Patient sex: F
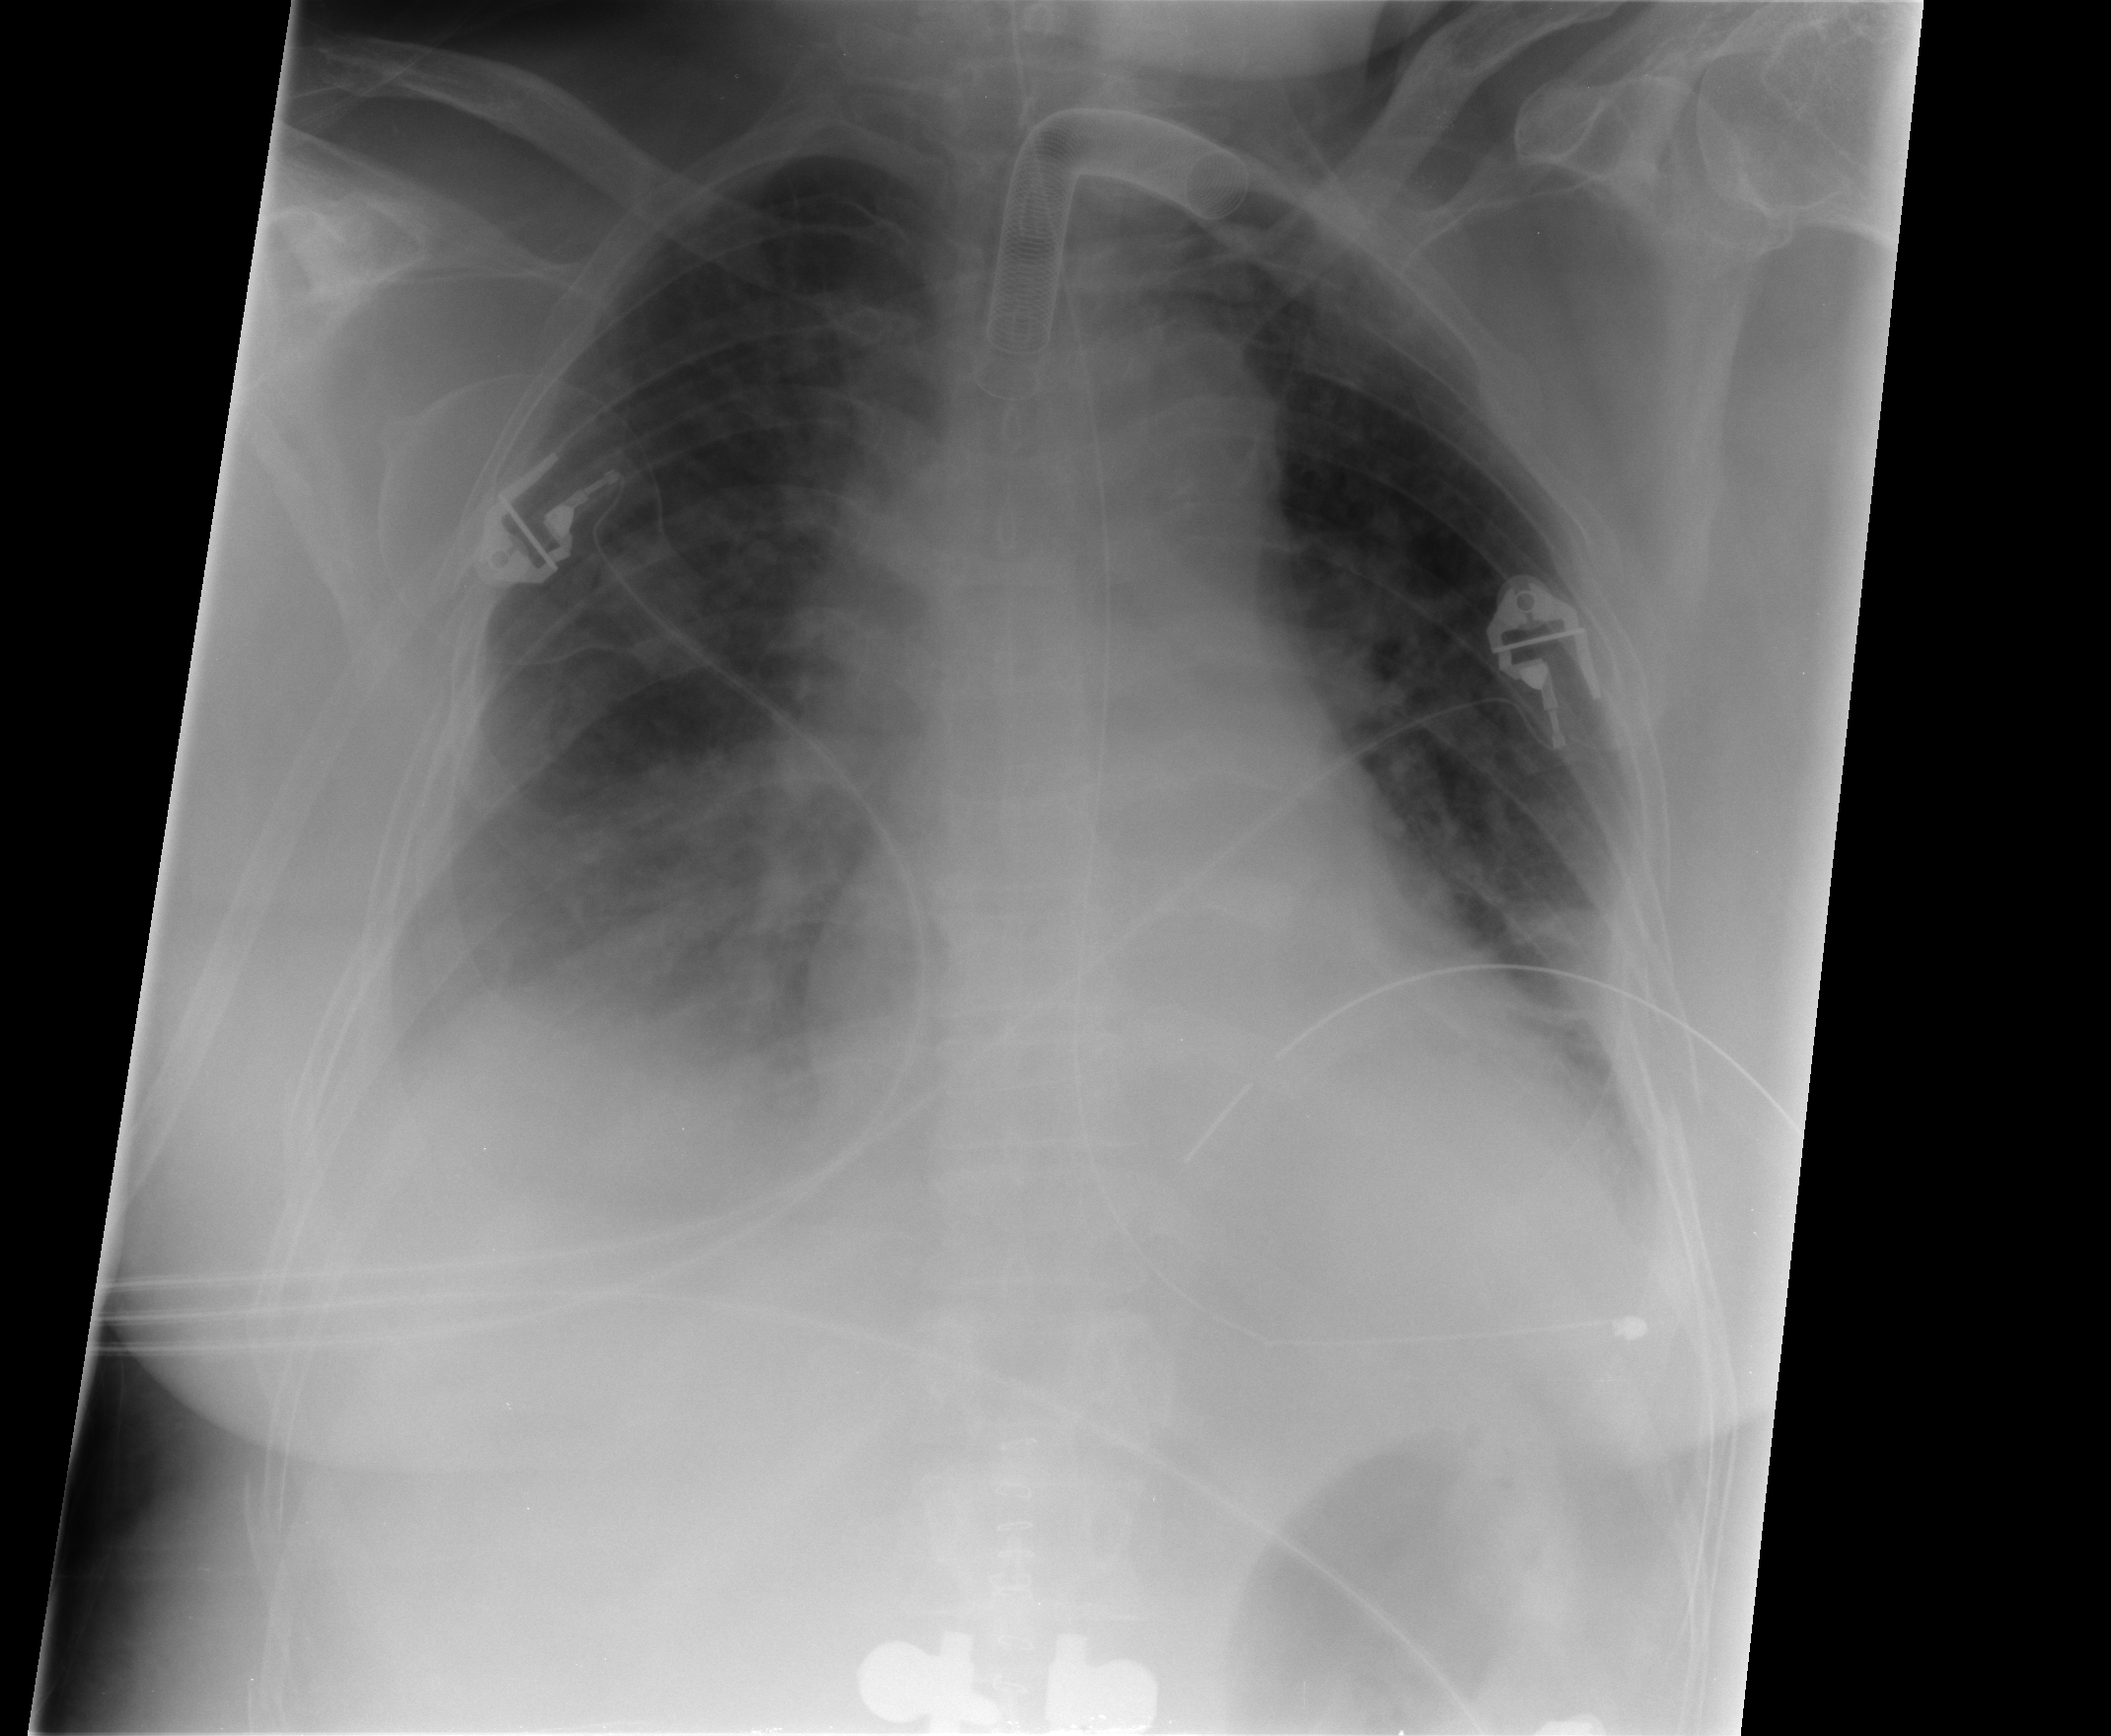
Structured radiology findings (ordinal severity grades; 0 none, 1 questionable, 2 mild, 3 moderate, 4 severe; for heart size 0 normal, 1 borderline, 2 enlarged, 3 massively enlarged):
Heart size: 0
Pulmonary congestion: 2
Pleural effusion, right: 3
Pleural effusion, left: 3
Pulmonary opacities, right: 0
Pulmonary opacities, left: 0
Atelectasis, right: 2
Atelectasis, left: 2